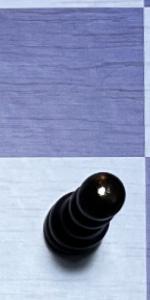
Label: Pawn_Black